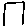
Label: square